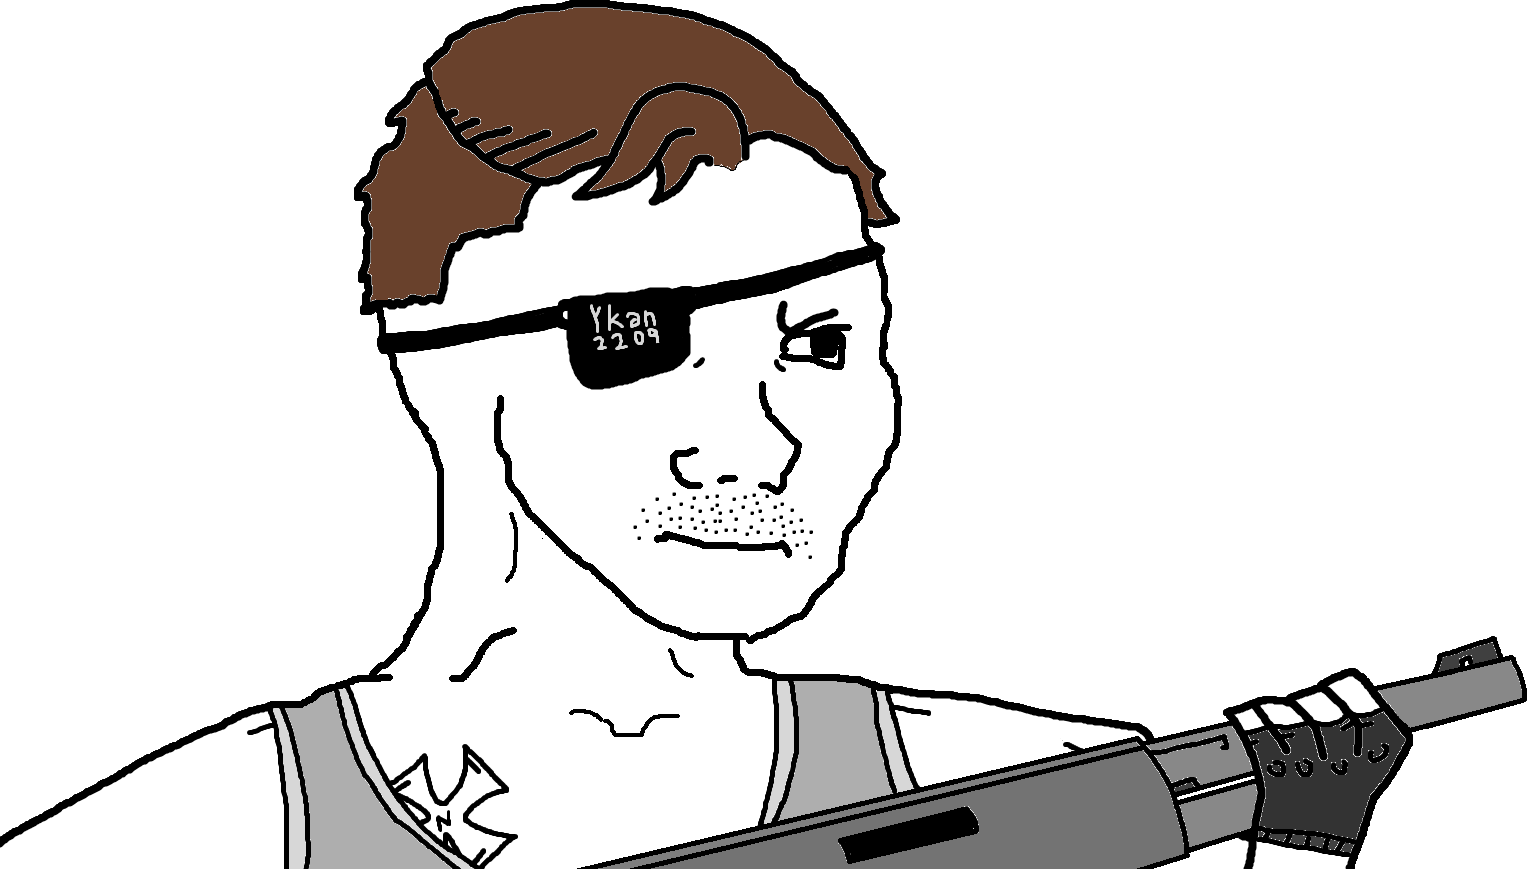
Label: 5_Doomer